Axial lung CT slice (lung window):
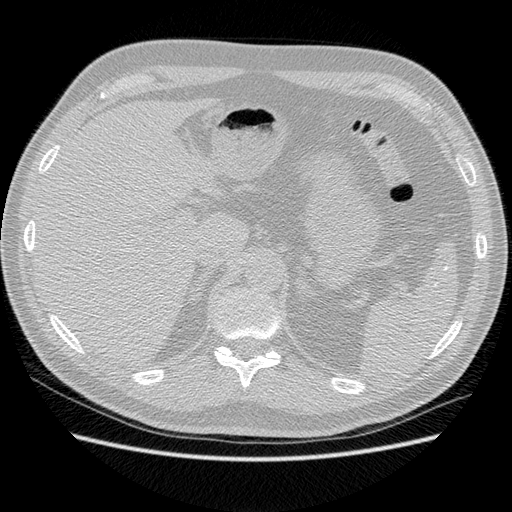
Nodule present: no